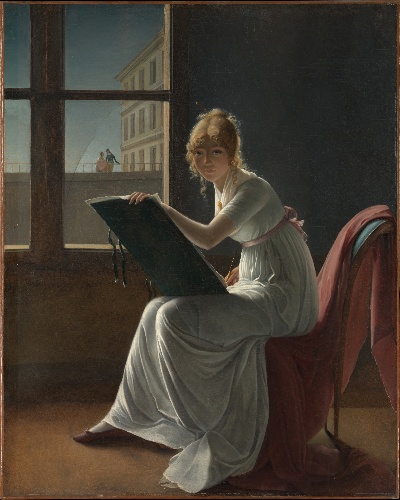
Title: Marie Joséphine Charlotte du Val d'Ognes (1786–1868)
Artist: Marie Denise Villers
Artist bio: French, Paris 1774–1821 Paris (?)
Date: 1801
Object type: Painting
Classification: Paintings
Medium: Oil on canvas
Dimensions: 63 1/2 × 50 5/8 in. (161.3 × 128.6 cm)
Department: European Paintings
Credit line: Mr. and Mrs. Isaac D. Fletcher Collection, Bequest of Isaac D. Fletcher, 1917
Accession year: 1917
Repository: Metropolitan Museum of Art, New York, NY
Tags: Portraits|Women|Artists